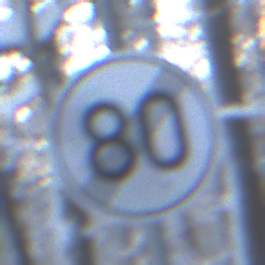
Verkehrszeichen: EndeGeschwindigkeit80
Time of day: MorningAfternoon
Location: Outdoor (Nature)
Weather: Clear
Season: Winter
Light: Natural